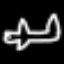
Label: airplane